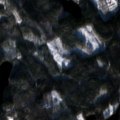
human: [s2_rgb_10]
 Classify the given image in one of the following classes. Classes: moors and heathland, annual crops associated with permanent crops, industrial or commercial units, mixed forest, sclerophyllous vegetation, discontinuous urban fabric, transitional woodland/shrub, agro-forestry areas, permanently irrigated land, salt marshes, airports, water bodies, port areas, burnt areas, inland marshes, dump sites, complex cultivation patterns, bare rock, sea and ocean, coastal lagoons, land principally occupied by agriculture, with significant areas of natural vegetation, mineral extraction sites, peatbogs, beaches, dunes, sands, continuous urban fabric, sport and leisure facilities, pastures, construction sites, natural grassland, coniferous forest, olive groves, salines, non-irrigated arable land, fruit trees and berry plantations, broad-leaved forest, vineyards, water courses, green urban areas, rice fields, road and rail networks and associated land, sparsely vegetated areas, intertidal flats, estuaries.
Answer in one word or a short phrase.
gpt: coniferous forest, mixed forest